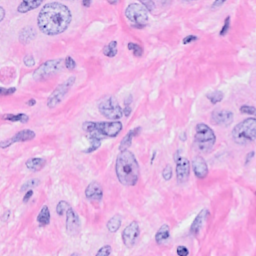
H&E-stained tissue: Breast